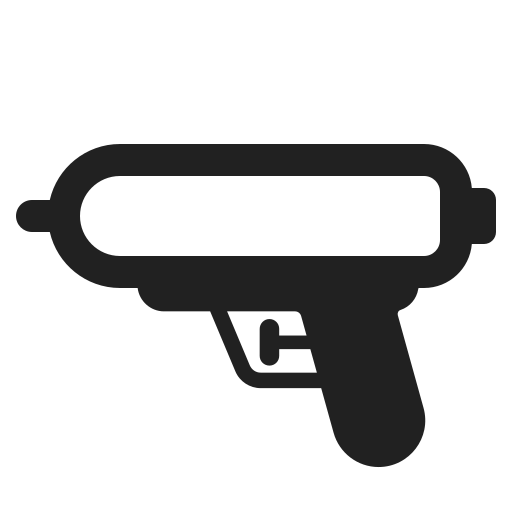
water pistol high contrast